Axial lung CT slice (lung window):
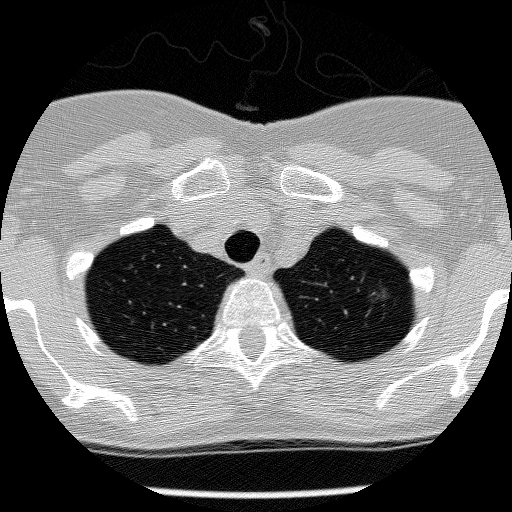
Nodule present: no